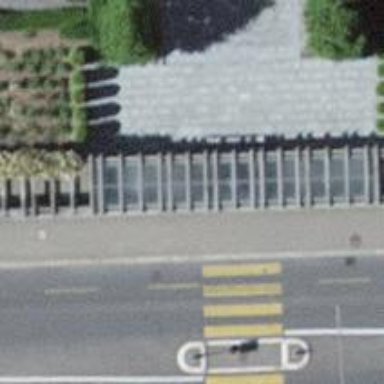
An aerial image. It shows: Kerb serving as barrier.